Interaction volume radius: 5 \u00c5
Interaction volume height: 15 \u00c5
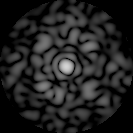
Disorder parameter: 0.6785